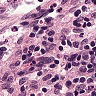
Metastatic tissue present: no